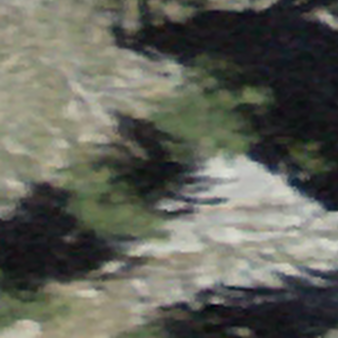
Label: other